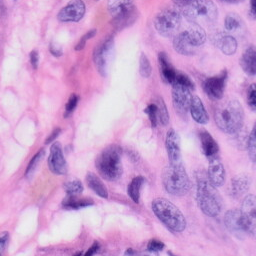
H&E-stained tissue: Skin